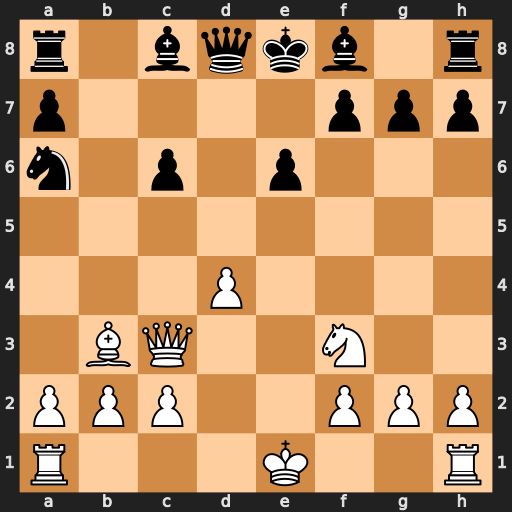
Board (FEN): r1bqkb1r/p4ppp/n1p1p3/8/3P4/1BQ2N2/PPP2PPP/R3K2R
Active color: w
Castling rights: KQkq
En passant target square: -
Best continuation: Qxc6+ Bd7 Qxa6